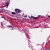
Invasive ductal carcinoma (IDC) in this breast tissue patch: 0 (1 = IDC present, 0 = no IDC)